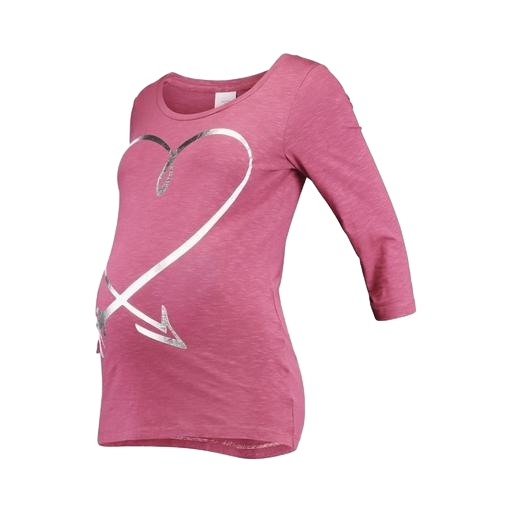
pink elle embroidered maternity/nursing top, maternity/nursing tee, pink jersey tee, white background